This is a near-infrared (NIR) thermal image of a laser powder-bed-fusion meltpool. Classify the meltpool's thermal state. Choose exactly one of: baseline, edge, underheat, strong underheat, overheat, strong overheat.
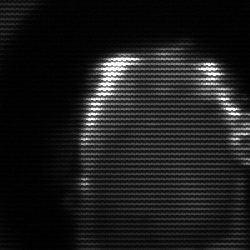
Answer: baseline